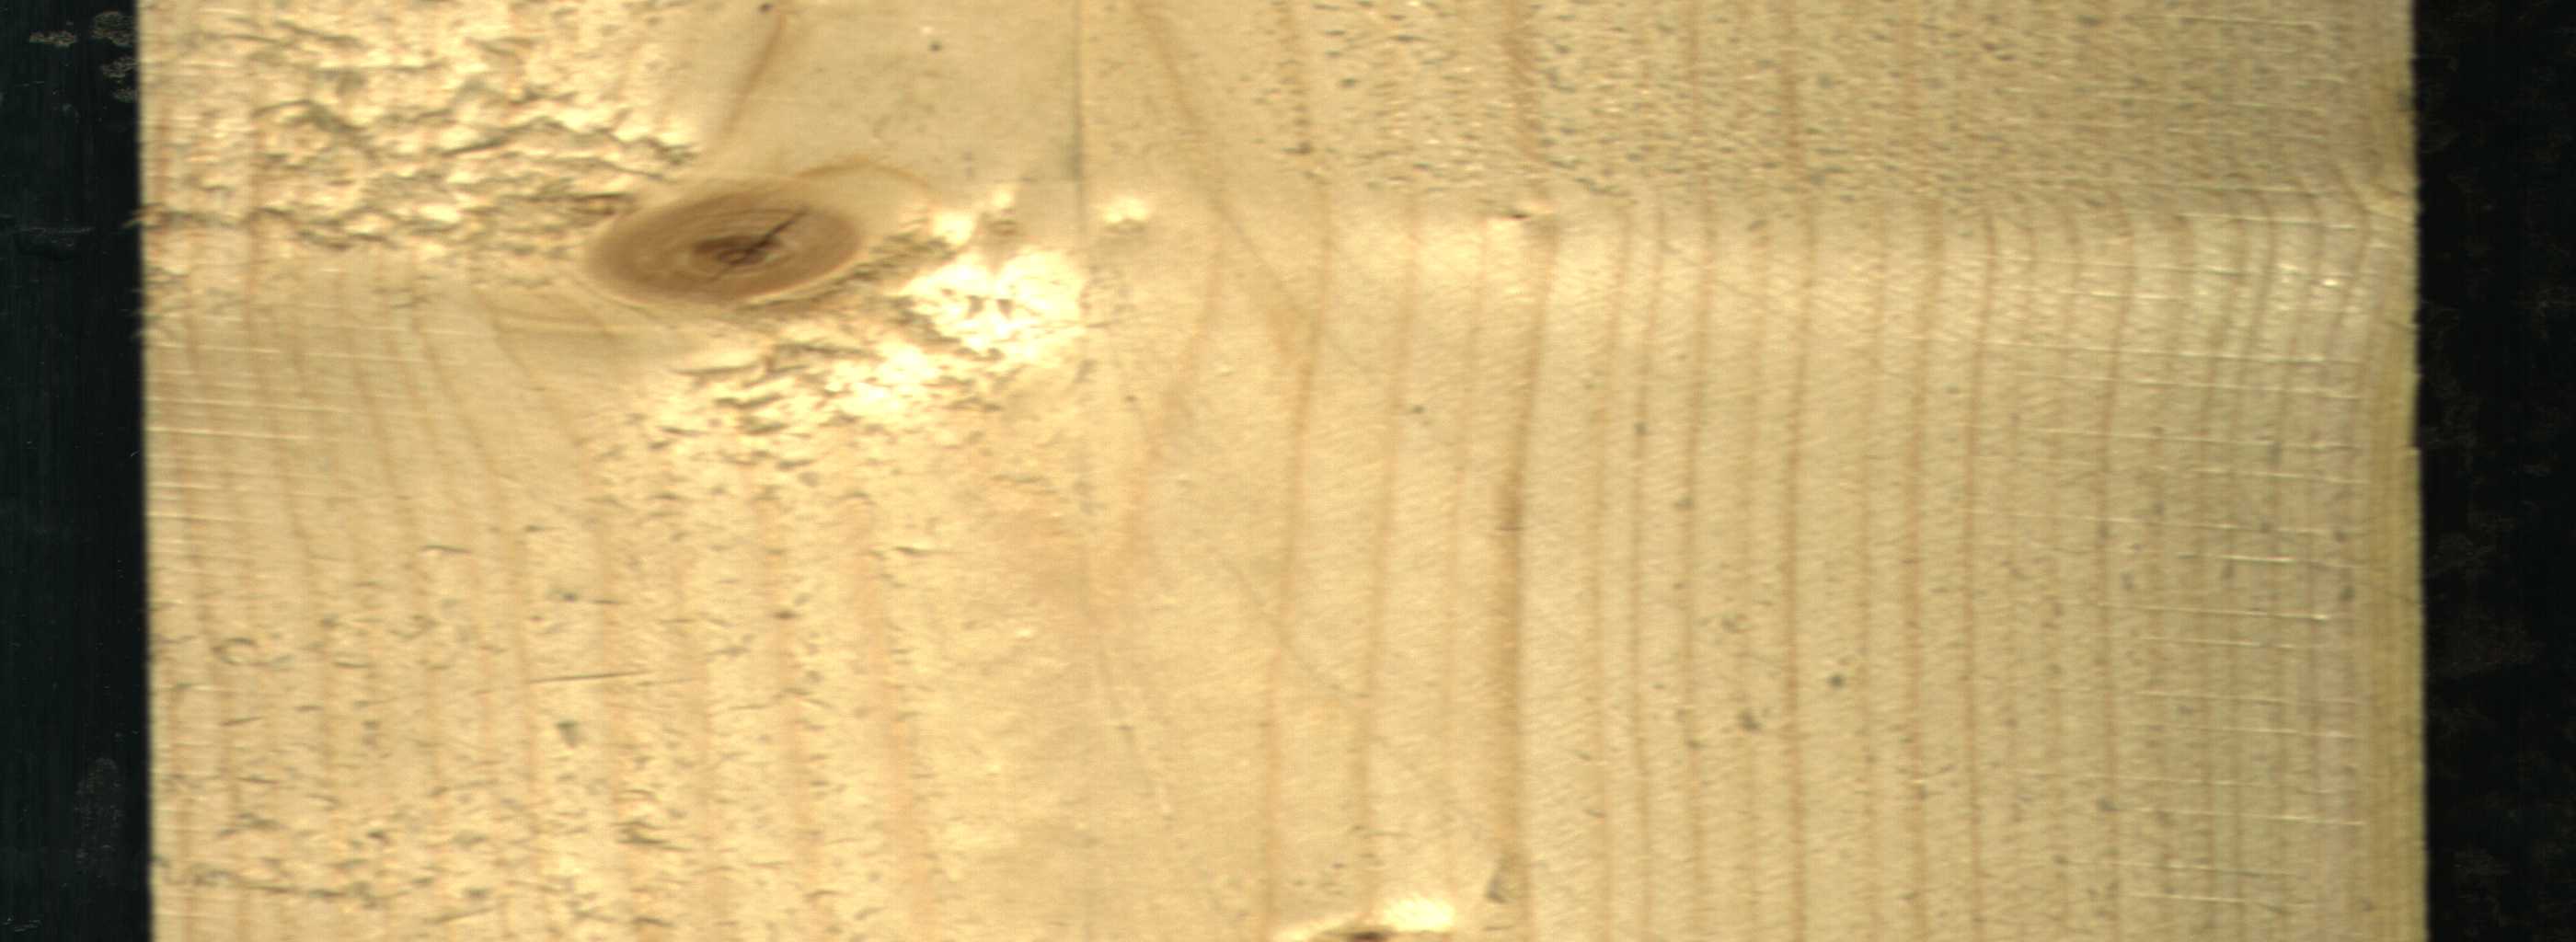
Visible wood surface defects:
knot_with_crack
Live_Knot